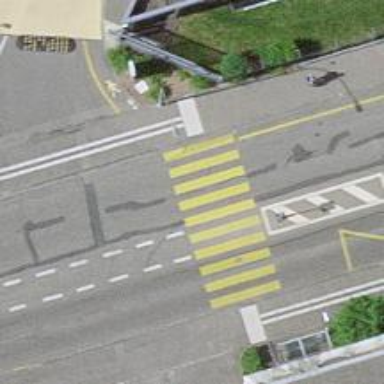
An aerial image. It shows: Uncontrolled crossing on the road.